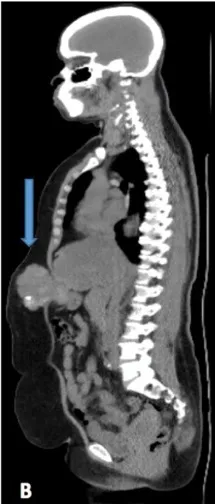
B: Sagittal view of the same image.
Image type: radiology (ct)